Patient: sex M, age 85
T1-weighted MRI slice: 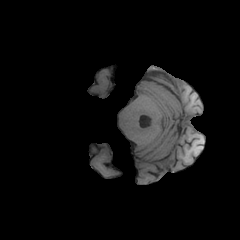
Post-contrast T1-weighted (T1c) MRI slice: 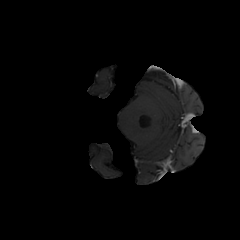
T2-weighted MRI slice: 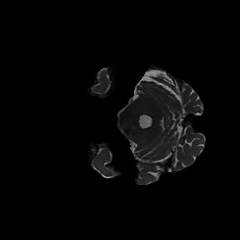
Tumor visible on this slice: no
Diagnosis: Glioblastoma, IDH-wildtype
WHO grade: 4